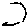
Label: hexagon